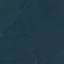
Label: Forest